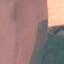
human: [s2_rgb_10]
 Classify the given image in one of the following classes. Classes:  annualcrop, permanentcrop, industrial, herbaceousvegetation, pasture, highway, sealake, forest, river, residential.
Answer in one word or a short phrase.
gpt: AnnualCrop